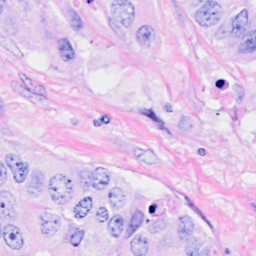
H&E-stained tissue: Breast